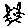
Label: cat